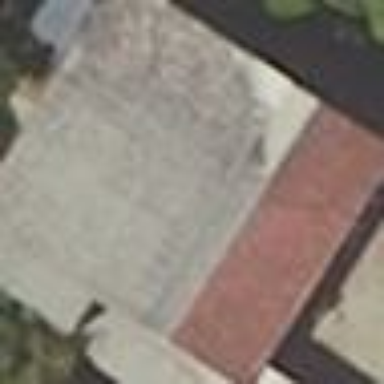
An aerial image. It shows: Shed building.